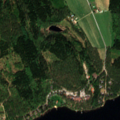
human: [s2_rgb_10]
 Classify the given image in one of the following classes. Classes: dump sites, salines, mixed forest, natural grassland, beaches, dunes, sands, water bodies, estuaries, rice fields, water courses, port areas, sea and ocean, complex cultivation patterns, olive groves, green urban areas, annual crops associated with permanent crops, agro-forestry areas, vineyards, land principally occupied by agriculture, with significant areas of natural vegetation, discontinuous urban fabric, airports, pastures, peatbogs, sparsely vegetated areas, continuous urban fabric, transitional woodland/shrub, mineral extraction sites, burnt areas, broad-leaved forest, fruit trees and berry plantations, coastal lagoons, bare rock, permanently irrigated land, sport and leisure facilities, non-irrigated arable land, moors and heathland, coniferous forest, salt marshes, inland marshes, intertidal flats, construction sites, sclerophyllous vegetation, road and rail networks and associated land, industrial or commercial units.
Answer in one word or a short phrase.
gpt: non-irrigated arable land, coniferous forest, mixed forest, water bodies